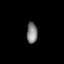
Tissue: lung
Cell type: Endothelial cells
Senescence score: 0.5769
Nuclear area (px): 222
Mean DAPI intensity: 128.739